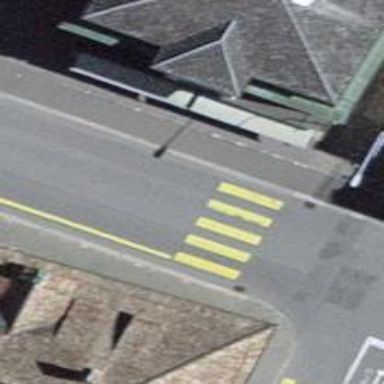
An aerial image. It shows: Uncontrolled zebra crossing with zebra markings.